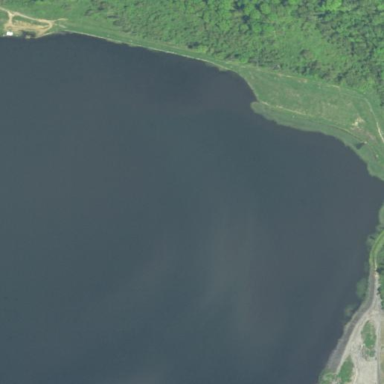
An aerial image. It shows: Dam on water body.